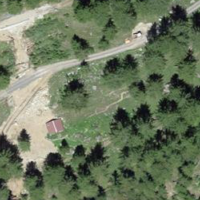
EUNIS habitat code: 26
Species observed at this site:
Aglais urticae
Lasiommata maera